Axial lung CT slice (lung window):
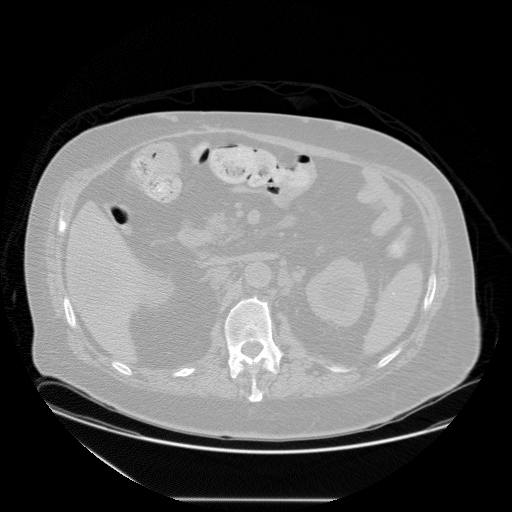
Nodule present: no